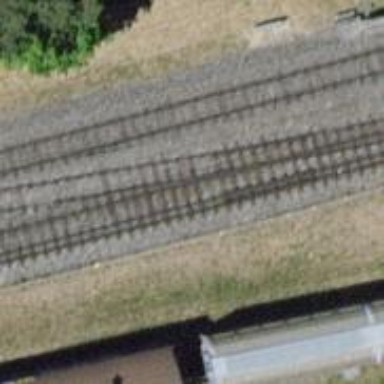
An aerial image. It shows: Narrow-gauge railway siding with electrified contact line. The siding has one track.